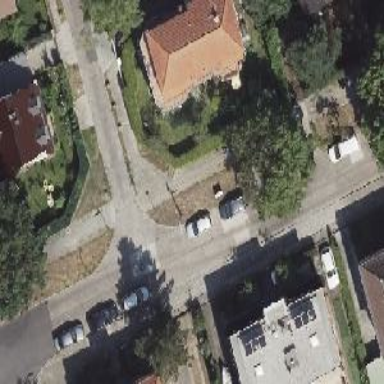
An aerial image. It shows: Residential concrete road with sidewalks on both sides.